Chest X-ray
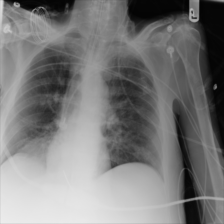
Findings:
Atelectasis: negative
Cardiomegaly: negative
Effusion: negative
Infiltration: negative
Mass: negative
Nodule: negative
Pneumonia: negative
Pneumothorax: negative
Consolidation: negative
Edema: negative
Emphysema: negative
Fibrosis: negative
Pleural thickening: negative
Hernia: negative